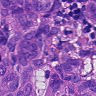
Metastatic tissue present: yes